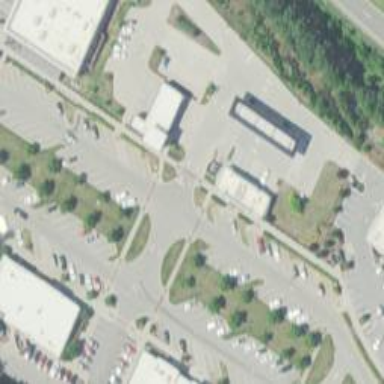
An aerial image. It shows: Footway crossing with marked asphalt surface.